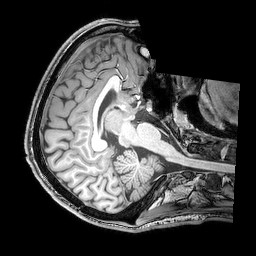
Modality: T1w
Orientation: axial
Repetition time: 0.00828 s
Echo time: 0.00388 s